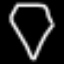
Label: diamond